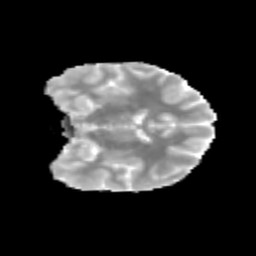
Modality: MD
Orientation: coronal
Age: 14
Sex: female
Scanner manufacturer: siemens
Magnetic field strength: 3 T
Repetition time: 3.8 s
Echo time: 0.07 s